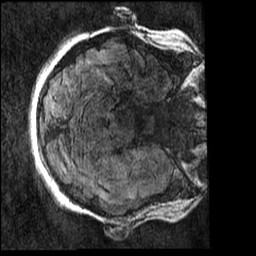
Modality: T2w
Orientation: axial
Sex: female
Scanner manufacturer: ge
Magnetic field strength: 3 T
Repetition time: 6 s
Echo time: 0.1271 s